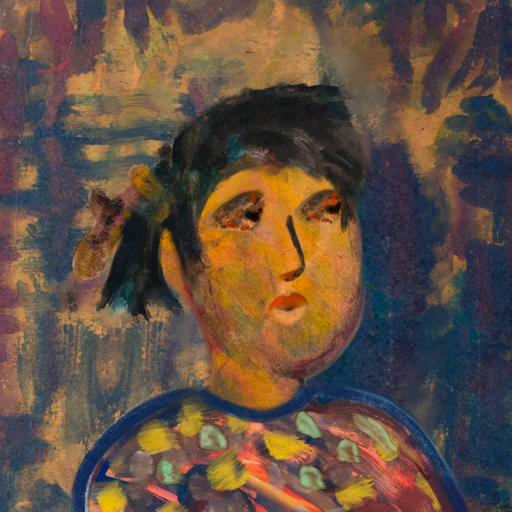
Background: InTheSun, Head And Neck Side: Gypsy_Mother, Face Side: Gypsy_Queen, Bust: Mother_And_Son_Mother, Hair Side: Pipe, Head Accessory: Blank, Second Necklace: Blank, Necklace: Blank, Baby: Blank